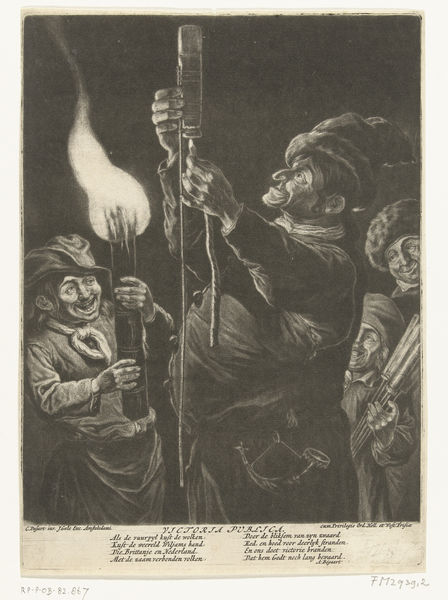
Titel: De man met een vuurpijl, met toeschouwers
Standort: Amsterdam
Institution: Rijksmuseum
Schlagwörter: chapeau, feu, hommes, page, torche, gnom